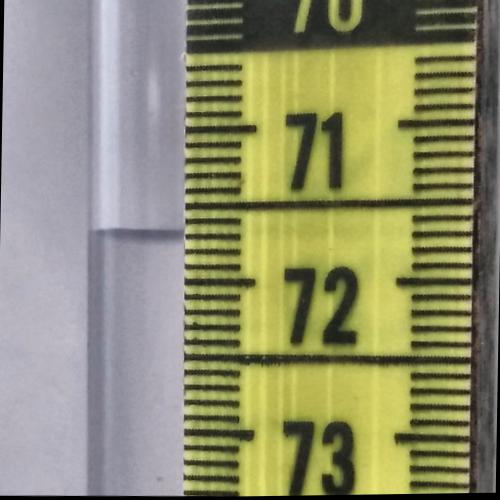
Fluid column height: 71.7 cm